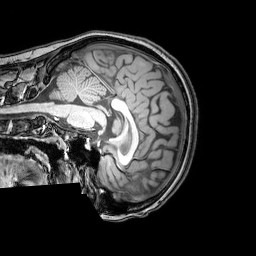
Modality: T1w
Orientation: sagittal
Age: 26
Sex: female
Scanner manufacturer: philips
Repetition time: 0.008233 s
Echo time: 0.00377 s